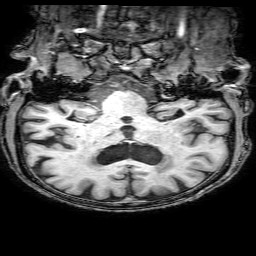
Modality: T1w
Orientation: sagittal
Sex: male
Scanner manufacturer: philips
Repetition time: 0.008247 s
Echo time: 0.00381 s